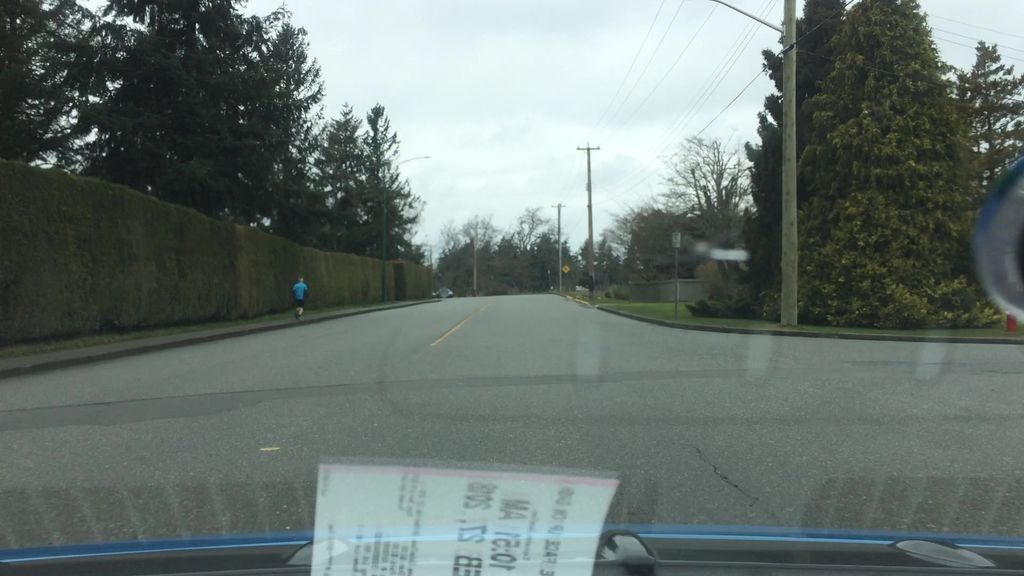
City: victoria